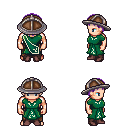
a pixel art fantasy rpg character, male body template, human, light skin, sash dress, robe skirt, purple plain hairstyle, chain helm, maroon shoes, four views (front, back, left, right), 2x2 character sprite sheet, small pixel art, hard edges, no anti-aliasing